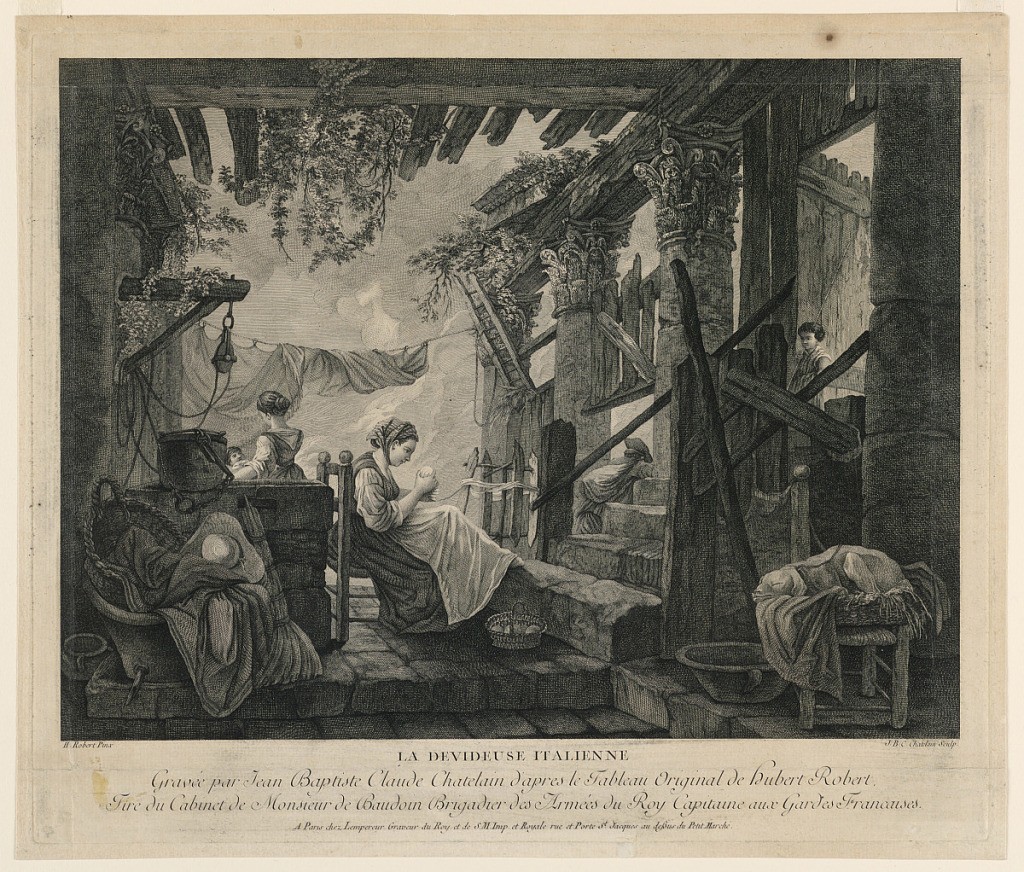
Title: The Italian Yarn-Winder
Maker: Jean-Baptiste-Claude Chatelain, French, 1710 - 1771
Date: ca. 1760
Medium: Engraving on paper
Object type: Print
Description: A woman sits under a ruined portico winding wool. in the left background, antoher woman hangs up laundry. Below: title and dedication.